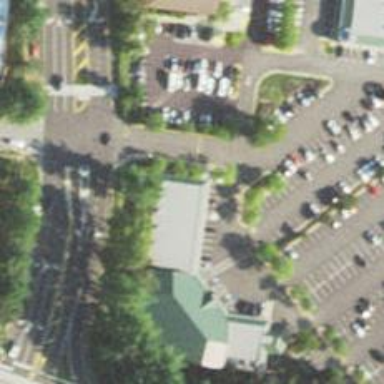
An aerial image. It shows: Healthcare clinic.